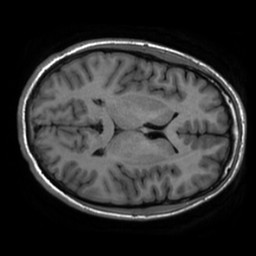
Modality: inplaneT1
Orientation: axial
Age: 18
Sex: male
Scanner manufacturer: ge
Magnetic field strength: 3 T
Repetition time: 2.499 s
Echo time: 0.02513 s